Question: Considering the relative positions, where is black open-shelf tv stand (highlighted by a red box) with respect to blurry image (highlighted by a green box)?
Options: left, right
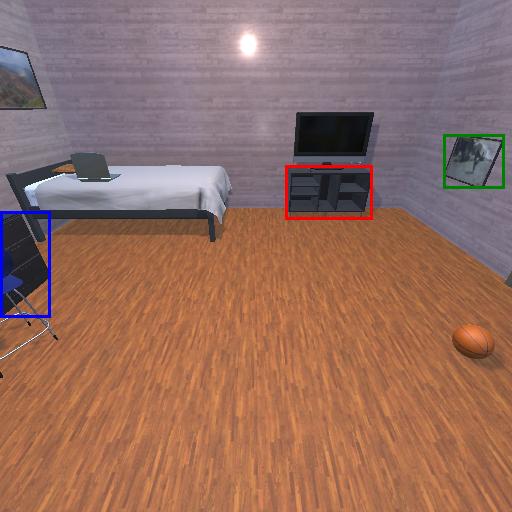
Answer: left